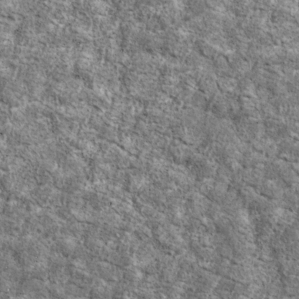
Label: non_frost